Question: I am plotting tiled images in a similar way to the working code shown below:
'''
import Image
import matplotlib.pyplot as plt
import random
import numpy
def r():
return random.randrange(50,200)
imsize = 100
rngsize = 5
rng = range(rngsize)
for i in rng:
for j in rng:
im = Image.new('RGB', (imsize, imsize), (r(),r(),r()))
plt.imshow(im, aspect='equal', extent=numpy.array([i, i+1, j, j+1])*imsize)
plt.xlim(-5,imsize * rngsize + 5)
plt.ylim(-5,imsize * rngsize + 5)
plt.show()
'''

The problem is: as you pan and zoom, zoomscale-independent white stripes appear between the image edges, which is very undesireable. I guess this has to do with resampling and antialiasing, but have no idea how to solve it "the right way", specialy for not knowing exact implementation details of matplotlib's rendering engine.
With Cairo and HTML Canvas, you can draw "to the pixel corner" or "to the pixel center" (translating by 0.5 pixel) thus avoiding anti-aliasing effects. Would there be a way to do that with Matplotlib?
Thanks for any help!
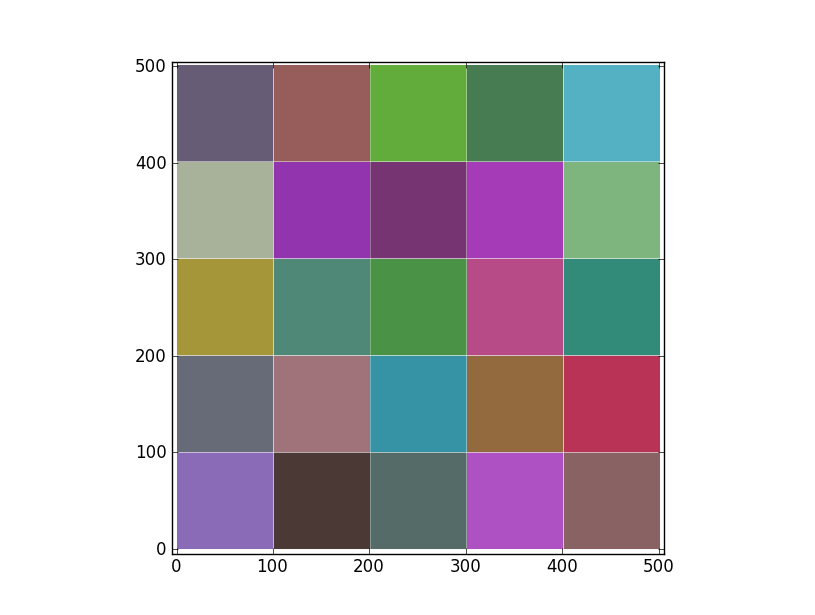
Answer: You can simply fill in the values to a larger numpy array and plot the entire composite image in one shot. I've adapted your code above for a minimal example but with different sized images you'll need to take a different step size.
'''
F = numpy.zeros((imsize*rngsize,imsize*rngsize,3))
for i in rng:
for j in rng:
F[i*imsize:(i+1)*imsize,
j*imsize:(j+1)*imsize, :] = (r(), r(), r())
plt.imshow(F, interpolation = 'nearest')
plt.show()
'''